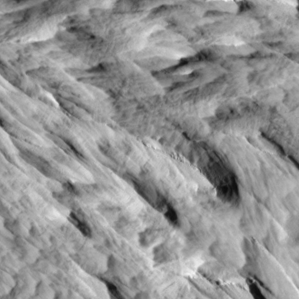
Label: non_frost